Question: I am using the following JS function to have hover tooltip effect. The function works excellent. Problem happens after loading certain area with ajax. I need to call this function to work on the data collected through ajax (Jquery). That is OK as well. Problem is while I close the area called through ajax, I see unexpected behavior at the base page. The previous tooltip effects now show bubble within self (image is given below).
Any idea how to prevent this conflict?

'''
function tooltip(){
$('.master_tooltip').hover(function(){
// Hover over code
var title = $(this).attr('title');
$(this).data('tipText', title).removeAttr('title');
$('<p class="tooltip"></p>')
.text(title)
.appendTo('body')
.fadeIn('slow');
}, function() {
// Hover out code
$(this).attr('title', $(this).data('tipText'));
$('.tooltip').remove();
}).mousemove(function(e) {
var mousex = e.pageX + 20; //Get X coordinates
var mousey = e.pageY + 10; //Get Y coordinates
$('.tooltip')
.css({ top: mousey, left: mousex })
});
}
'''
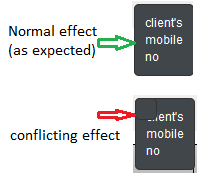
Answer: Call that function , otherwise the event handlers will be bound multiple times for the already existing elements.
What you need to do is rewrite it so it delegates the mouse events and works with dynamically inserted elements, like this
'''
function tooltip(){
$(document).on({
mouseenter : function() {
var title = $(this).attr('title');
$(this).data('tipText', title).removeAttr('title');
$('<p class="tooltip"></p>').text(title)
.appendTo('body')
.fadeIn('slow');
},
mouseleave : function() {
$(this).attr('title', $(this).data('tipText'));
$('.tooltip').remove();
},
mouseover : function(e) {
var mousex = e.pageX + 20; //Get X coordinates
var mousey = e.pageY + 10; //Get Y coordinates
$('.tooltip').css({ top: mousey, left: mousex })
}
}, '.master_tooltip');
}
'''